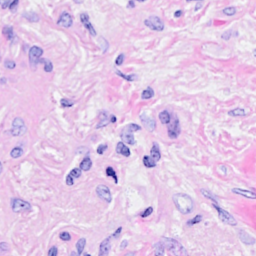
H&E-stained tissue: Breast